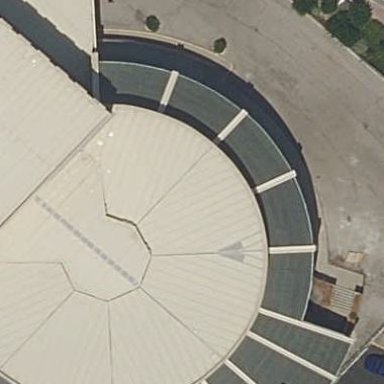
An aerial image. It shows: Building with flat roof. The building's color is #fafafa.